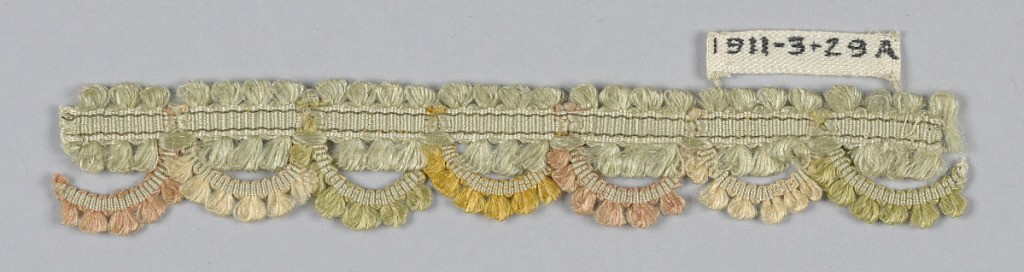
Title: Trimming
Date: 19th century
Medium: silk Technique: woven
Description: Woven heading with loops on either side. On one edge, heading is scalloped with multicolored loops extending below it.